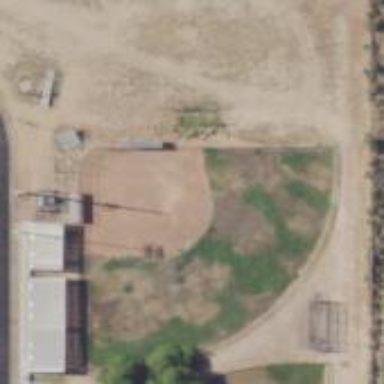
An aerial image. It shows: Softball pitch for leisure land activities.